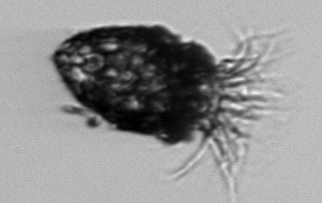
Label: Stenosemella_pacifica